Question: I have this very simple slideshow here: <URL>
Here's the codes:
HTML:
'''
<div id="slideshow">
<div>
<img src="http://i.imgur.com/M0US5a4.jpg">
</div>
<div>
<img src="http://i.imgur.com/Akqe7Hm.png">
</div>
<div>
<img src="http://i.imgur.com/X2IfizW.jpg">
</div>
</div>
'''
CSS:
'''
#slideshow {
margin: 50px auto;
position: relative;
width: 500px;
height: 300px;
padding: 10px;
box-shadow: 0 0 20px rgba(0,0,0,0.4);
}
#slideshow > div {
position: absolute;
top: 10px;
left: 10px;
right: 10px;
bottom: 10px;
}
'''
Jquery:
'''
$("#slideshow > div:gt(0)").hide();
setInterval(function() {
$('#slideshow > div:first')
.fadeOut(1000)
.next()
.fadeIn(1000)
.end()
.appendTo('#slideshow');
}, 3000);
'''
As you can see in the slideshow the pictures is very wide and have large width and height, and it goes off the slideshow box frames.
I'm trying to add a code that CUTS the photo so it goes exactly in the frames of the slideshow box, for example, the photo should be like that:

What I have tried to do is to add 'width: auto' or 'height: auto' but it wasn't what I need.
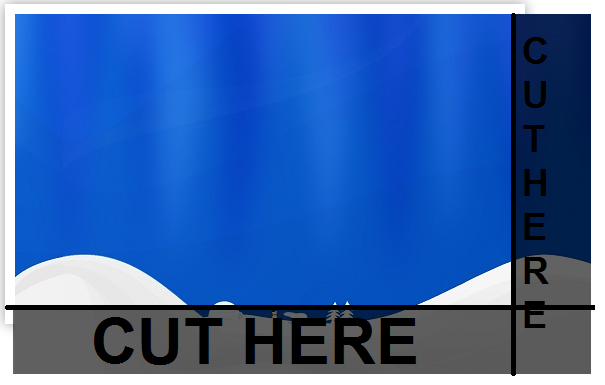
Answer: Just add overflow hidden
'''
#slideshow > div {
...
overflow:hidden;
...
}
'''
<URL>
As per OP request ""
first you need to change your img tag to a div
'''
<div id="slideshow">
<div>
<div class="imgLike" style="background-image: url('http://farm6.static.flickr.com/<PHONE>9_2bb7d42a9c_m.jpg'); background-position:center; "></div>
</div>
</div>
<div>
<div class="imgLike" style="background-image: url('http://farm6.static.flickr.com/<PHONE>1_a791e4f819_m.jpg'); background-position:center; "></div>
</div>
<div>
<div class="imgLike" style="background-image: url('http://gillespaquette.ca/images/stack-icon.png'); background-position:center; "></div>
</div>
</div>
'''
next you will need this class
'''
.imgLike {
width:100%;
height:100%;
}
'''
<URL>
The <URL> property will allow you to center or offset by number the image